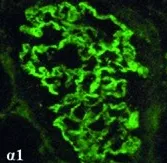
IgA1 (alpha1-heavy chain).
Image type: pathology (immunostaining)